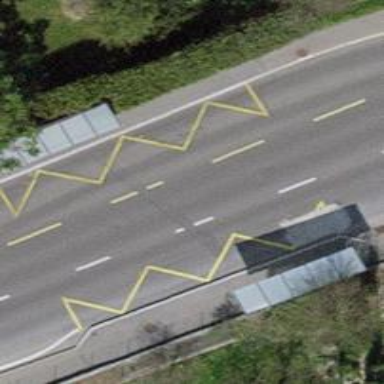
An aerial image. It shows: Bus stop with shelter for public transportation.